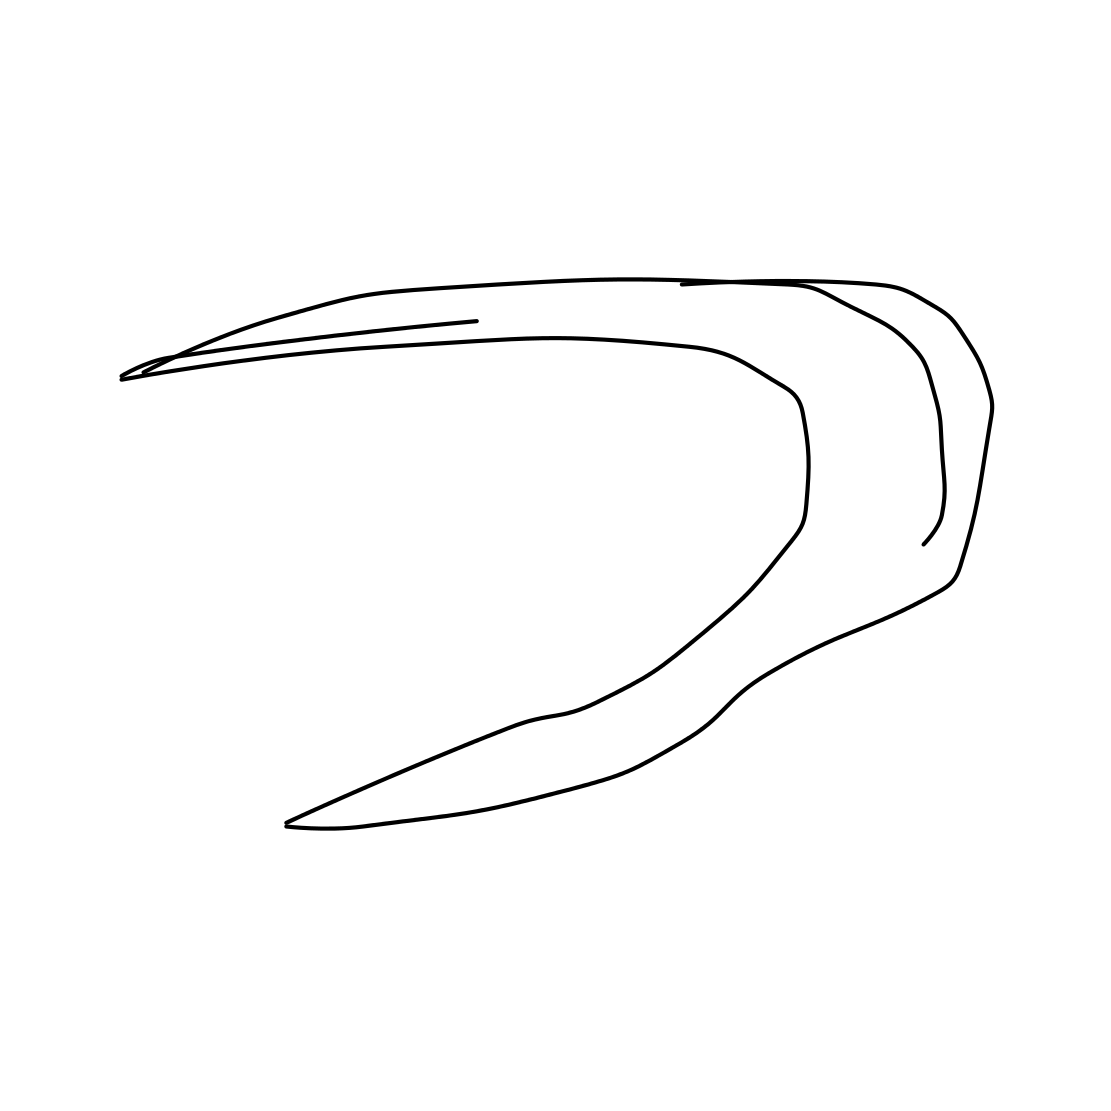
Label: boomerang